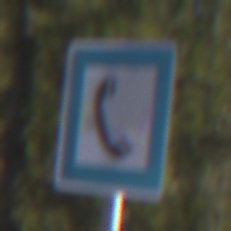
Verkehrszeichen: Fernsprecher
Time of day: MorningAfternoon
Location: Outdoor (Nature)
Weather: Clear
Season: Winter
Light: Natural